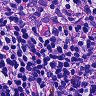
Metastatic tissue present: no